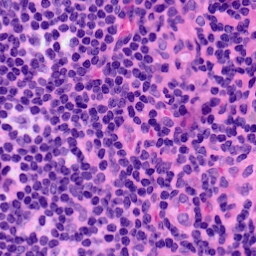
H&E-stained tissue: LymphNode